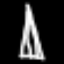
Label: The Eiffel Tower